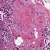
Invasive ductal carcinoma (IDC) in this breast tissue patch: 1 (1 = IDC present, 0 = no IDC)